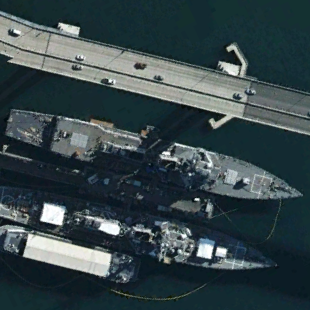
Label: destroyer